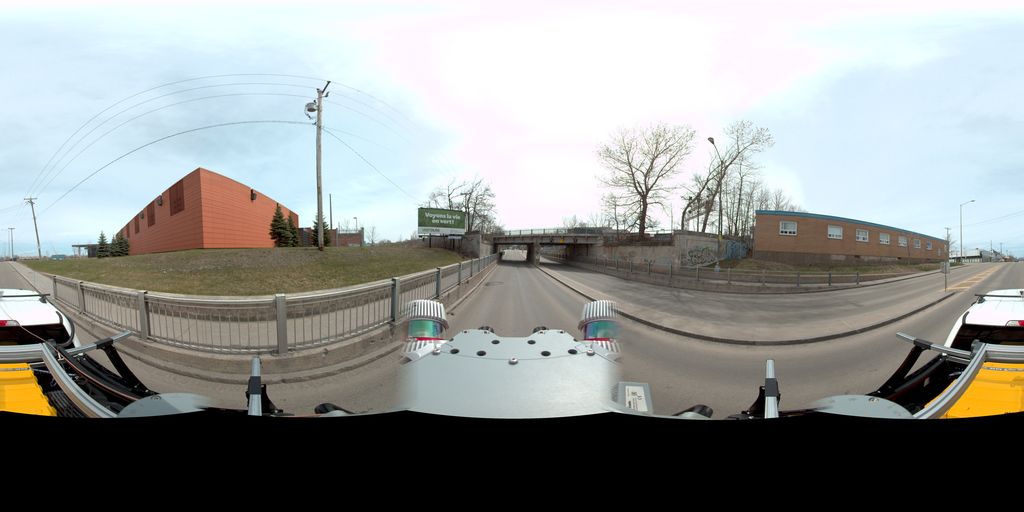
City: quebec_city